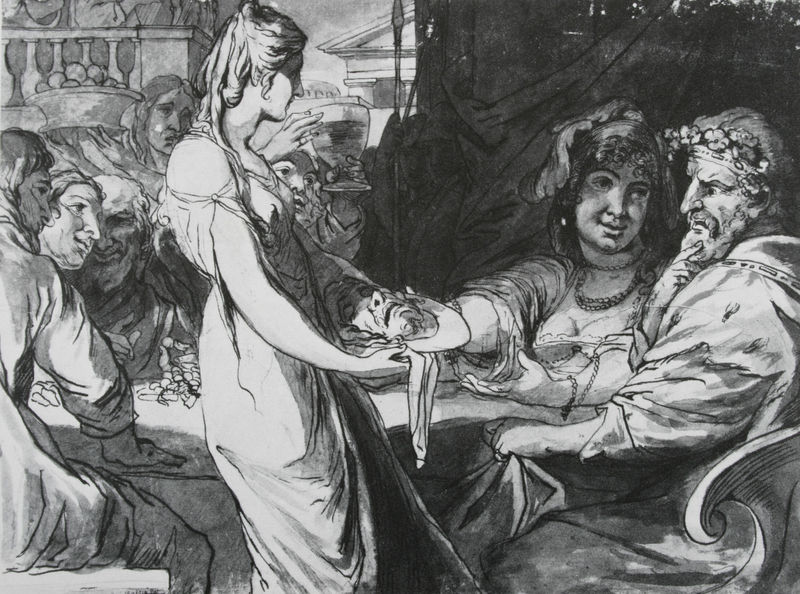
Titel: The Feast of Herod
Künstler: James Barry
Standort: London
Institution: Victoria & Albert Museum
Schlagwörter: kopf, mann, umhang, frauen, sitzen, frau, grau, kleid, männer, stuhl, tisch, zeichnung, blick, schleier, tanz, gelage, trinken, bibel, enthauptet, geköpft, haupt, holofernes, johannes, judith, salome, schüssel, tablett, teller, tod, tot, täufer, haare, tanzen, balkon, magd, kaiser, könig, essen, wein, schwarzweiss, radierung, stich, ermordung, sklavin, skeptisch, tempel, grautöne, zeichung, rauen, zeichnunh, chleier, johanns, säulenpalast